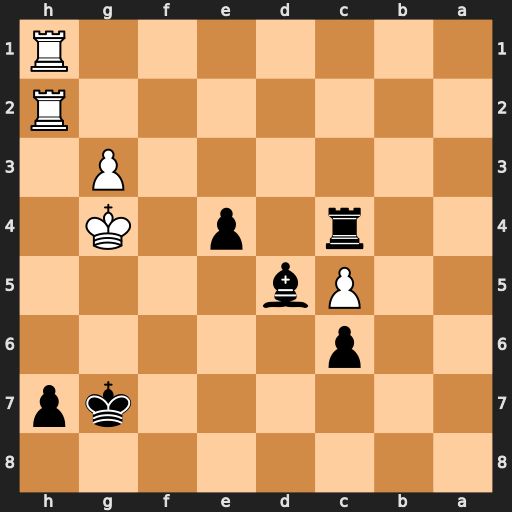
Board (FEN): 8/6kp/2p5/2Pb4/2r1p1K1/6P1/7R/7R
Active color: b
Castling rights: -
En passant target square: -
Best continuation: e3+ Kg5 Bxh1